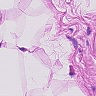
Metastatic tissue present: no